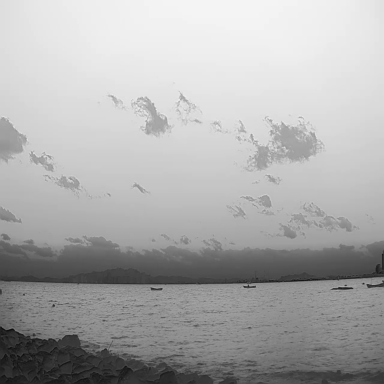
There are four bulk_carriers in the infrared image.